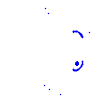
Particle: kaon